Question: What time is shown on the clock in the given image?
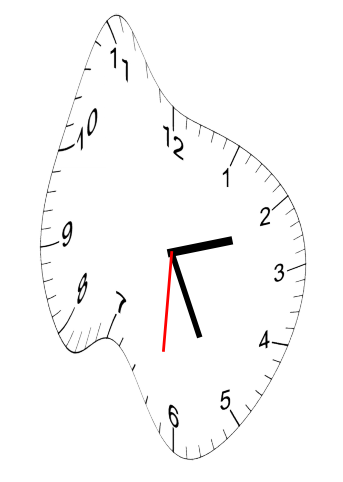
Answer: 02:25:31